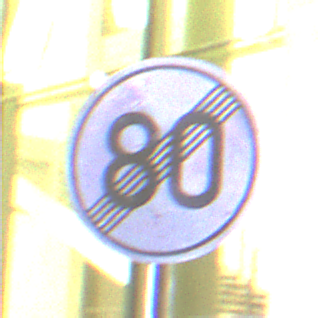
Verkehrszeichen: EndeGeschwindigkeit80
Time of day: Night
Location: Outdoor (Urban)
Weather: PartlyCloudy
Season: NotSpecified
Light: Artificial